Question: I have 2 forms, , and the form have a 'DataGridView' and inside 'DataGridView' have 'Quantity', I already could show the tooltip whenever the 'Quantity' less than 5 and it is shows every 15 seconds. Now, I wanted to show the same thing that I did on the form in the form and of course the on the 'DataGridView' in the form have to be 'public' in order to access it. I already done that and initialize the form in the form. Once I run the form, it should show the tooltip every 15 seconds that similar with the form, while the 'Quantity' on the 'DataGridView' in the form less than 5, but it is not showing. I could not figure it out why and how to fix that.
Anyone could solve this for me?
Here is the image of the tooltip in the form (notice that the 'Quantity' less than 5, all of them):

Here is the code that I am using:
form:
'''
public partial class Database : Form
{
uint timeLeft = 15;
Timer _timer = new Timer();
Rectangle _screen;
public Database()
{
InitializeComponent();
_timer.Interval = 1000;
_timer.Tick += Timer_Tick;
}
void Database_Load(object sender, EventArgs e)
{
_timer.Start();
}
void Database_FormClosed(object sender, FormClosedEventArgs e)
{
_timer.Stop();
}
void Timer_Tick(object sender, EventArgs e)
{
timeLeft--;
if (timeLeft == 0)
{
_timer.Stop();
CheckQuantity();
}
}
void CheckQuantity()
{
string message = string.Empty;
if (customDataGridView1.Rows.Count != 0)
{
foreach (DataGridViewRow row in customDataGridView1.Rows)
{
string productCode = row.Cells[0].Value.ToString();
decimal quantity = Convert.ToDecimal(row.Cells[1].Value);
if (quantity < 5)
{
message += "- Product Code: " + productCode + "
- Quantity: " + quantity + "
";
timeLeft = 15;
_timer.Start();
}
else if (quantity >= 5)
{
timeLeft = 15;
_timer.Start();
}
}
if (message != string.Empty)
{
SystemManager.SoundEffect("C:/Windows/Media/Speech Off.wav");
customToolTip1.Show("The system has detected the following:
" + message + "Have quantity less than 5.
Please update them immediately.", this, _screen.Right, _screen.Bottom, 5000);
}
}
else
{
_timer.Start();
}
}
'''
And here is the code for form:
'''
public partial class Payment : Form
{
uint timeLeft = 15;
Database _database = new Database();
Timer _timer = new Timer();
Rectangle _screen;
public Payment()
{
InitializeComponent();
_timer.Interval = 1000;
_timer.Tick += Timer_Tick;
}
void Payment_Load(object sender, EventArgs e)
{
_timer.Start();
}
void Payment_FormClosed(object sender, FormClosedEventArgs e)
{
_timer.Stop();
}
void Timer_Tick(object sender, EventArgs e)
{
timeLeft--;
if (timeLeft == 0)
{
_timer.Stop();
CheckQuantity();
}
}
void CheckQuantity()
{
string message = string.Empty;
if (_database.customDataGridView1.Rows.Count != 0)
{
foreach (DataGridViewRow row in _database.customDataGridView1.Rows)
{
string productCode = row.Cells[0].Value.ToString();
decimal quantity = Convert.ToDecimal(row.Cells[1].Value);
if (quantity < 5)
{
message += "- Product Code: " + productCode + "
- Quantity: " + quantity + "
";
timeLeft = 15;
_timer.Start();
}
else if (quantity >= 5)
{
timeLeft = 15;
_timer.Start();
}
}
if (message != string.Empty)
{
SystemManager.SoundEffect("C:/Windows/Media/Speech Off.wav");
customToolTip1.Show("The system has detected the following:
" + message + "Have quantity less than 5.
Please update them immediately.", this, _screen.Right, _screen.Bottom, 5000);
}
}
else
{
_timer.Start();
}
}
'''
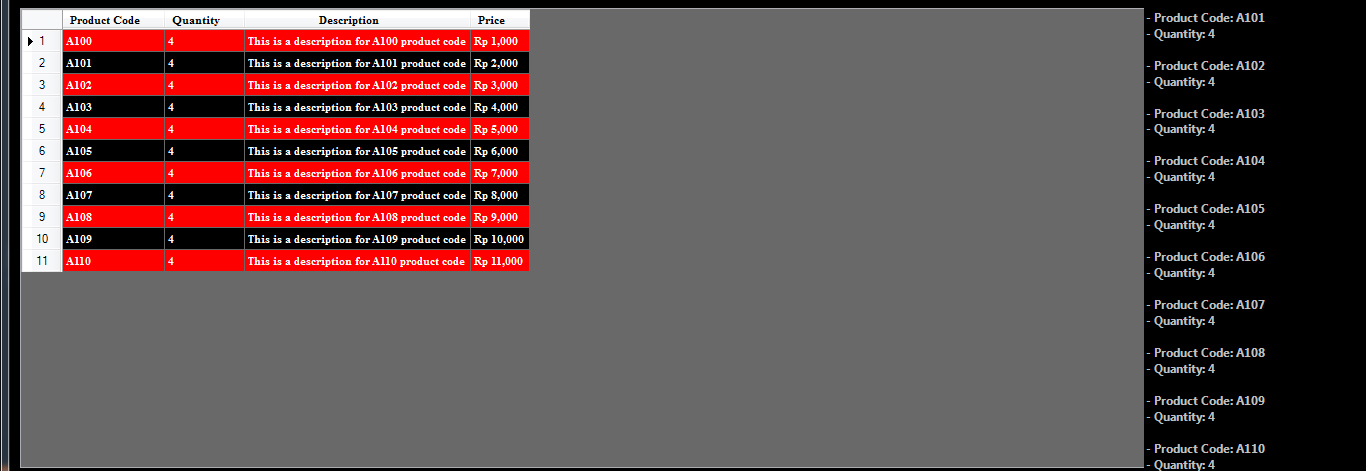
Answer: Solved, I am retrieve the data from the Database (Access Database) instead of from the Data Grid View:
I will post the code if people wondering how I done it:
'''
public static void GetQuantity()
{
using (OleDbConnection connection = new OleDbConnection(connectionString))
{
string query = "SELECT [Quantity] FROM [Database]";
connection.Open();
using (OleDbCommand command = new OleDbCommand(query, connection))
{
using (OleDbDataReader reader = command.ExecuteReader())
{
while (reader.Read())
{
int quantity = (int)reader["Quantity"];
UserInformation.Quantity = Convert.ToDecimal(quantity);
}
reader.Close();
}
}
connection.Close();
}
}
public static void CheckQuantity(CustomToolTip _customToolTip, IWin32Window _window, int _x, int _y, int _duration)
{
GetQuantity();
string message = string.Empty;
string productCode = string.Empty;
using (OleDbConnection connection = new OleDbConnection(connectionString))
{
string query = "SELECT [ProductCode] FROM [Database] WHERE [Quantity] = @Quantity";
connection.Open();
using (OleDbCommand command = new OleDbCommand(query, connection))
{
command.Parameters.Add("@Quantity", OleDbType.Decimal);
command.Parameters["@Quantity"].Value = UserInformation.Quantity;
using (OleDbDataReader reader = command.ExecuteReader())
{
while (reader.Read())
{
productCode = (string)reader["ProductCode"];
if (UserInformation.Quantity < 5)
{
message += "- Product Code: " + productCode + "
- Quantity: " + UserInformation.Quantity + "
";
}
}
if (message != string.Empty)
{
SystemManager.SoundEffect("C:/Windows/Media/Speech Off.wav");
_customToolTip.Show("The system has detected the following:
" + message + "Have quantity less than 5.
Please update them immediately.", _window, _x, _y, _duration);
}
reader.Close();
}
}
connection.Close();
}
}
void Timer_Tick(object sender, EventArgs e)
{
this.textBox4.Text = DateTime.Now.ToString("dd - MMM - yyyy hh:mm:ss tt");
timeLeft--;
if (timeLeft == 0)
{
_timer.Stop();
if (UserInformation.Quantity < 5)
{
SystemManager.CheckQuantity(customToolTip1, this, _screen.Right, _screen.Bottom, 5000);
timeLeft = 15;
_timer.Start();
}
else if (UserInformation.Quantity >= 5)
{
timeLeft = 15;
_timer.Start();
}
}
}
'''
Anyway, thank you guys who read this question in the first place.